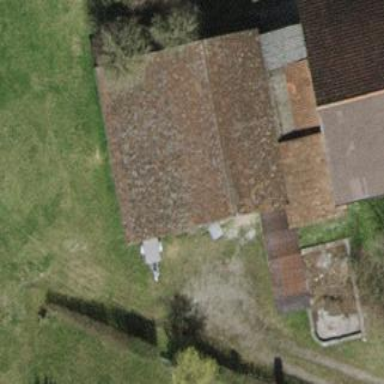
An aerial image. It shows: Building with tile roof.